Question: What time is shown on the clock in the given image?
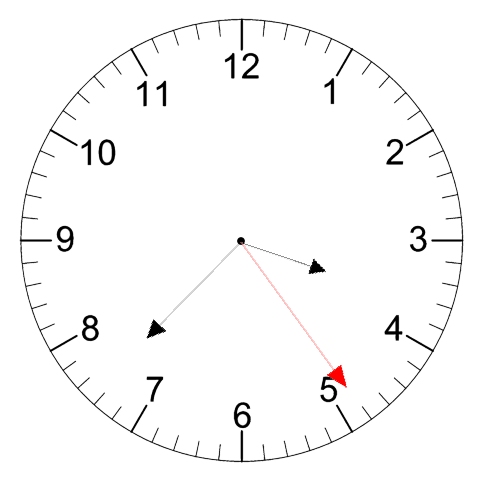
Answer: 03:37:24